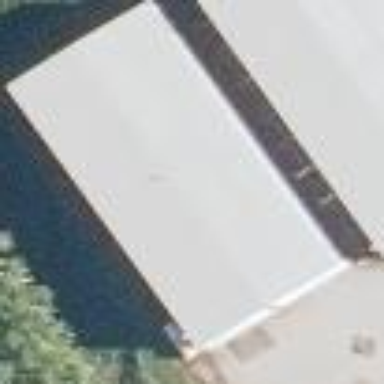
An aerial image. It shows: Industrial building.